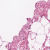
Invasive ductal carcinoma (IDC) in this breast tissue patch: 0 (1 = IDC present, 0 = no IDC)